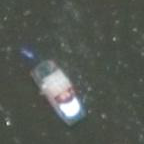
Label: civil